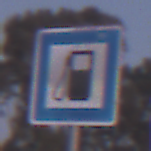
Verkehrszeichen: Tankstelle
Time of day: SunriseSunset
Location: Outdoor (Nature)
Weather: Clear
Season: NotSpecified
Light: Natural